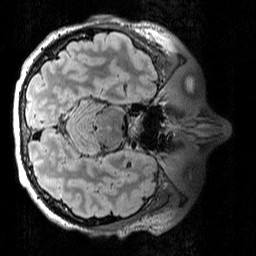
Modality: T2w
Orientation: axial
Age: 37
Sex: male
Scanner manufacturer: siemens
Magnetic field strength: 3 T
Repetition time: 5 s
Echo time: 0.386 s